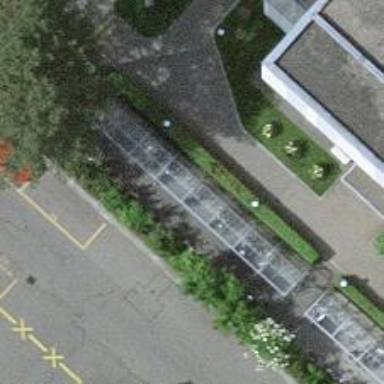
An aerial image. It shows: Bicycle parking area.